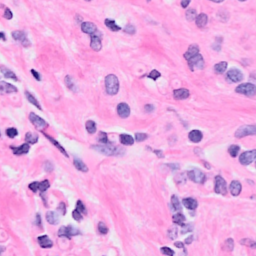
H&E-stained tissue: Breast